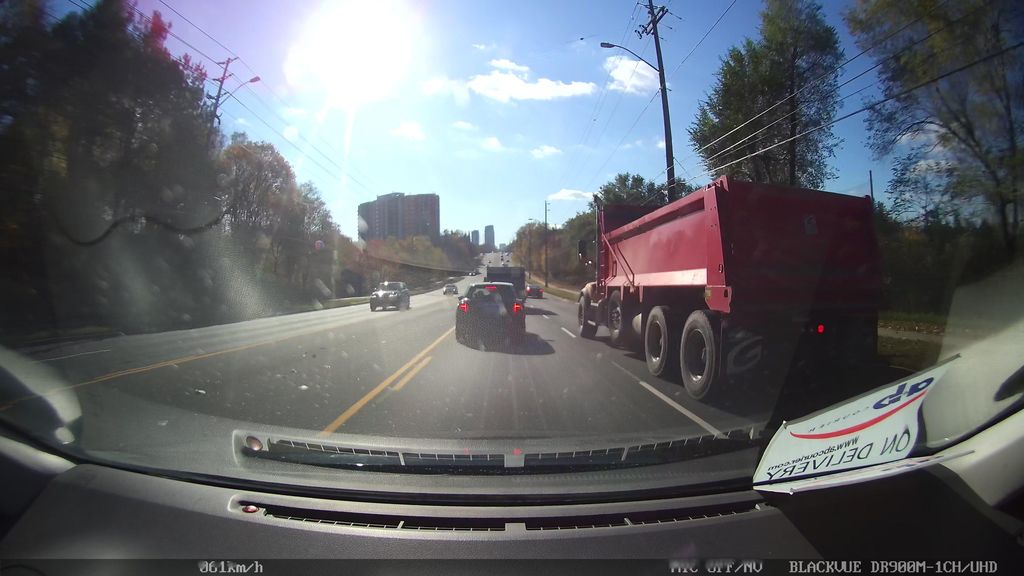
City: toronto